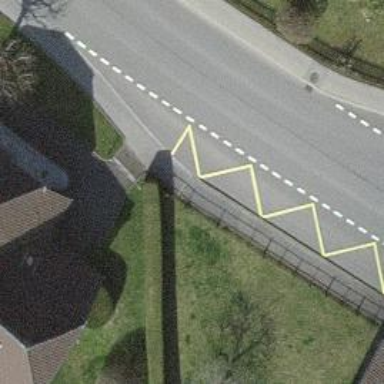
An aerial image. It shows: Bus stop along the road.